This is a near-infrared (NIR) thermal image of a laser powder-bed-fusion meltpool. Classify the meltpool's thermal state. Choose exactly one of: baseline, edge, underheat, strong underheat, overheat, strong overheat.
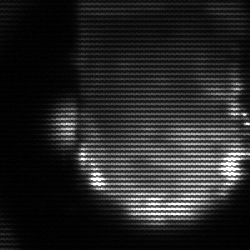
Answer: baseline